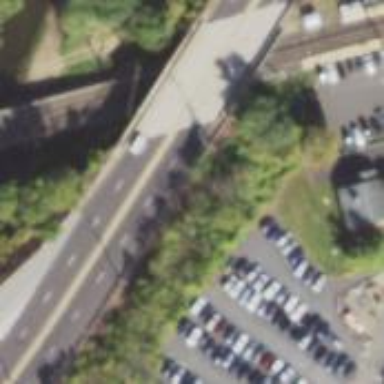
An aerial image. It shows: Primary highway bridge.